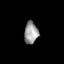
Tissue: lung
Cell type: Endothelial cells
Senescence score: 0.6334
Nuclear area (px): 300
Mean DAPI intensity: 153.767